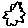
Label: cloud